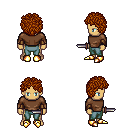
a pixel art fantasy rpg character, male body template, human, tanned skin, brown long-sleeve shirt, teal pants, brunette curly afro hairstyle, leather bracers, gold boots, dagger, four views (front, back, left, right), 2x2 character sprite sheet, small pixel art, hard edges, no anti-aliasing